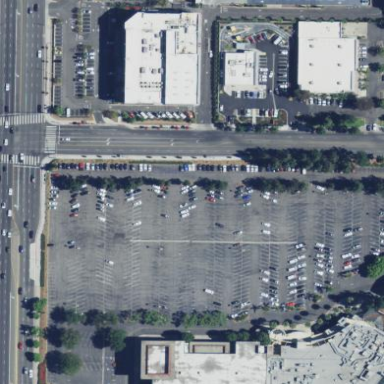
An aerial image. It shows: Parking area with asphalt surface.